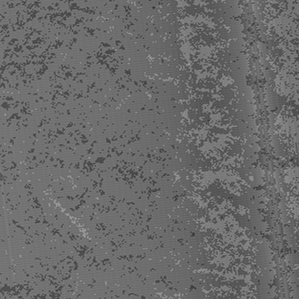
Label: frost